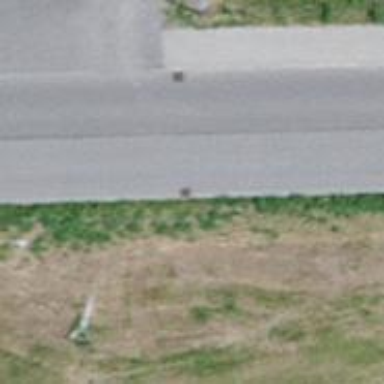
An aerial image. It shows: Unclassified road with embankment.